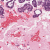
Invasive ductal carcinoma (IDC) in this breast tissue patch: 1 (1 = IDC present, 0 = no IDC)